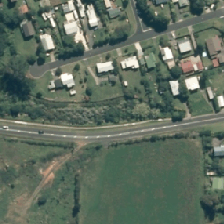
Land cover: grose_broom